【题型】解答题　【知识点】解析几何　【难度】medium
已知双曲线 $\Gamma: x^2 - \frac{y^2}{b^2} = 1\ (b > 0)$，左、右顶点分别为 $A_1$、$A_2$，过点 $M(-2,0)$ 的直线 $l$ 交双曲线 $\Gamma$ 于 $P$、$Q$ 两点。

(1) 若 $b = \frac{2\sqrt{6}}{3}$，$\triangle MA_2P$ 为等腰三角形，且点 $P$ 在第一象限，求点 $P$ 的坐标；

(2) 连接 $QO$（$O$ 为坐标原点）并延长交 $\Gamma$ 于点 $R$，若 $\overrightarrow{AR} \cdot \overrightarrow{AP} = 1$，求 $b$ 的最大值。
【解答】
\textbf{【答案】} (1) $P(2,2\sqrt{2})$；
(2) $\frac{\sqrt{30}}{3}$。

\textbf{【解析】} (1) 当 $b = \frac{2\sqrt{6}}{3}$ 时，双曲线 $\Gamma: x^2 - \frac{3y^2}{8} = 1$，且 $A_2(1,0)$。
由点 $P$ 在第一象限，可知 $\angle PA_2M$ 为钝角。
由 $\triangle MA_2P$ 为等腰三角形，得 $|A_2P| = |A_2M| = 3$。

设点 $P(x_0,y_0)$，且 $x_0 > 0$，$y_0 > 0$，则
\[
\begin{cases}
x_0^2 - \frac{3y_0^2}{8} = 1 \\
\sqrt{(x_0 - 1)^2 + y_0^2} = 3
\end{cases}
\implies
\begin{cases}
x_0 = 2 \\
y_0 = 2\sqrt{2}
\end{cases}
\]
即 $P(2,2\sqrt{2})$。

---

(2) 由双曲线的方程知 $A_1(-1,0)$，$A_2(1,0)$，且由题意知 $Q$、$R$ 关于原点对称。
设 $P(x_1,y_1)$，$Q(x_2,y_2)$，则 $R(-x_2,-y_2)$。

由直线 $PQ$ 不与 $y$ 轴垂直，可设直线 $PQ$ 的方程为 $x = my - 2$。
联立
\[
\begin{cases}
x = my - 2 \\
x^2 - \frac{y^2}{b^2} = 1
\end{cases}
\]
得 $(b^2m^2 - 1)y^2 - 4b^2my + 3b^2 = 0$，
则 $b^2m^2 - 1 \neq 0$，即 $m^2 \neq \frac{1}{b^2}$，$y_1 + y_2 = \frac{4b^2m}{b^2m^2 - 1}$，$y_1y_2 = \frac{3b^2}{b^2m^2 - 1}$。

$\overrightarrow{A_2R} = (-x_2 + 1, -y_2)$，$\overrightarrow{A_2P} = (x_1 - 1, y_1)$，
由 $\overrightarrow{A_2R} \cdot \overrightarrow{A_2P} = 1$，得 $(-x_2 + 1)(x_1 - 1) - y_1y_2 = 1$，
得 $(m^2 + 1)y_1y_2 - 3m(y_1 + y_2) + 10 = 0$，所以
\[
(m^2 + 1)\cdot \frac{3b^2}{b^2m^2 - 1} - 3m \cdot \frac{4b^2m}{b^2m^2 - 1} + 10 = 0
\]
整理得 $b^2m^2 + 3b^2 - 10 = 0$，则 $b^2 = \frac{10}{m^2 + 3} \in \left(0, \frac{10}{3}\right]$。

再由 $m^2 \neq \frac{1}{b^2}$，得 $b^2 \neq \frac{10}{\frac{1}{b^2} + 3}$，解得 $b^2 \neq 3$，所以 $b^2 \in (0,3) \cup \left(3, \frac{10}{3}\right]$。
又 $b > 0$，得 $b \in (0,\sqrt{3}) \cup \left(\sqrt{3}, \frac{\sqrt{30}}{3}\right]$，即 $b$ 的最大值为 $\frac{\sqrt{30}}{3}$。

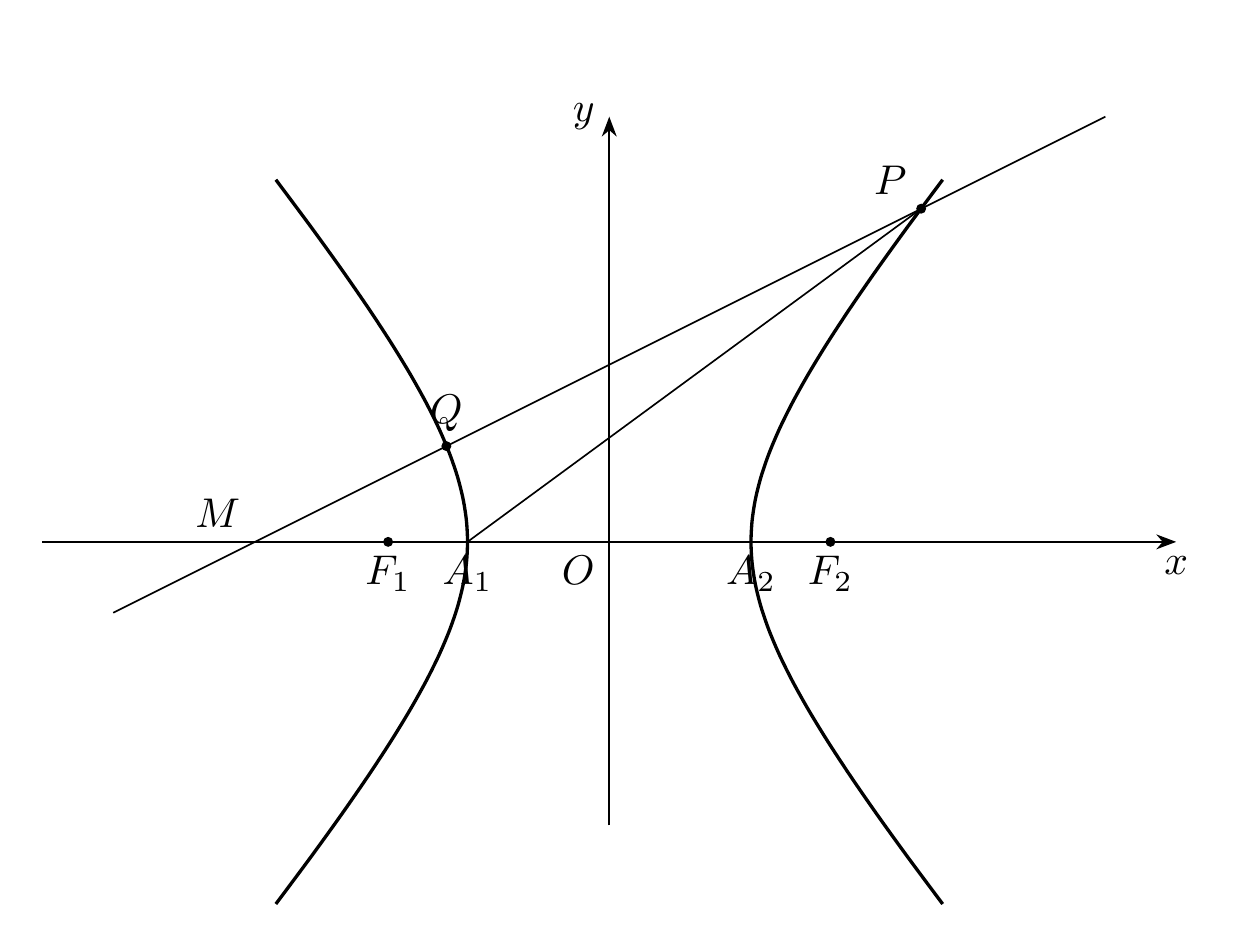
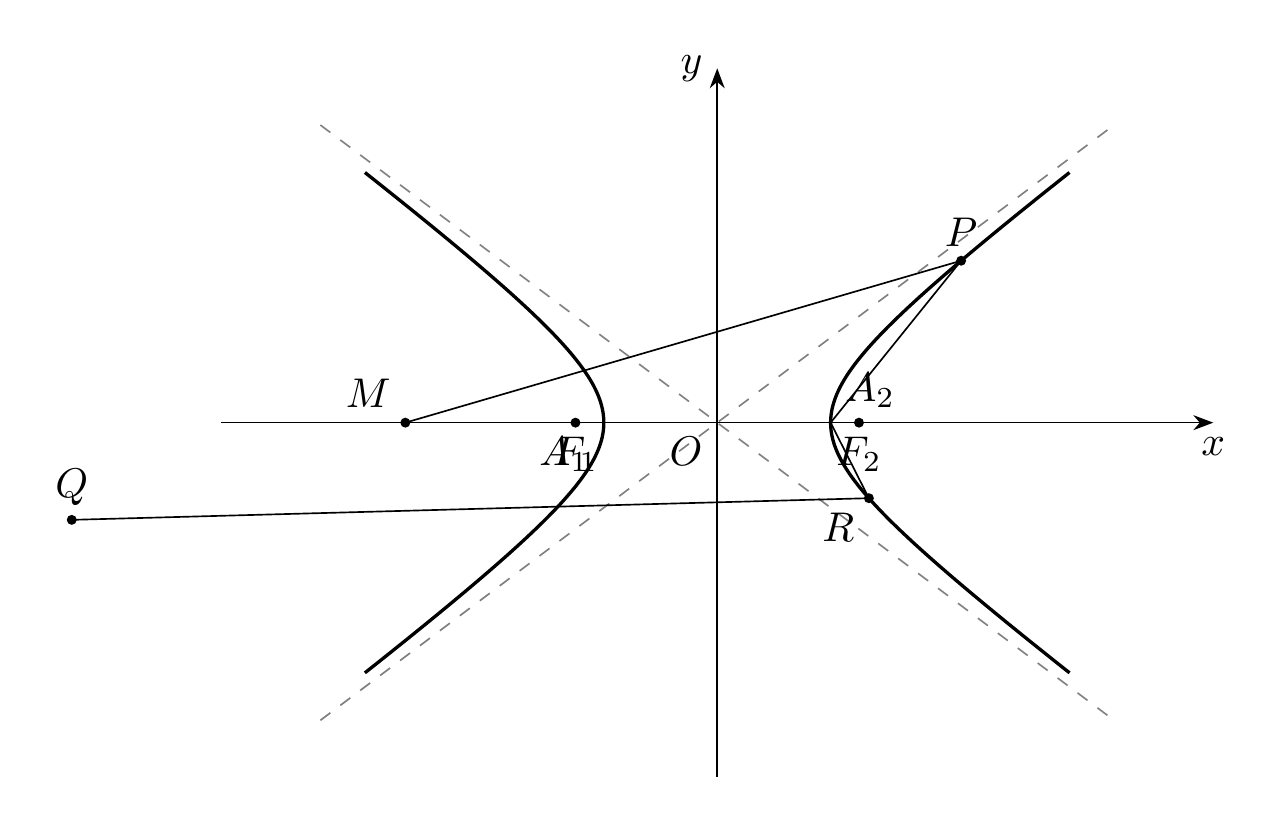